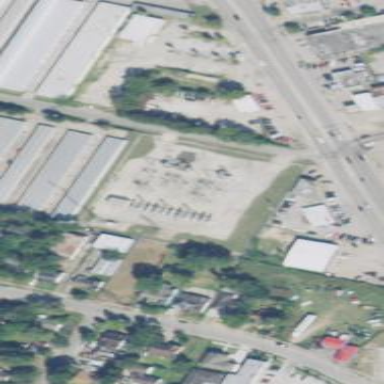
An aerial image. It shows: Outdoor distribution substation.